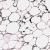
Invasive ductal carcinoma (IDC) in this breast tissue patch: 0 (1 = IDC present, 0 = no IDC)